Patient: sex F, age 68
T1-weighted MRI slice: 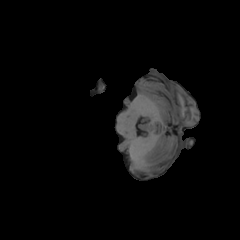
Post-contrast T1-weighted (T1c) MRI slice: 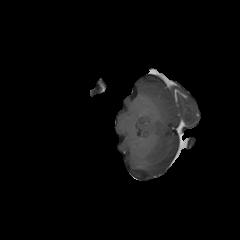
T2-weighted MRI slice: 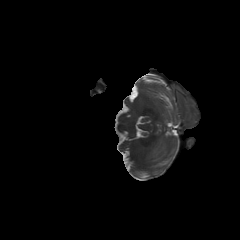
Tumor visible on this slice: no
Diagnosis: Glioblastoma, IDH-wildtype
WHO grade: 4